Interaction volume radius: 5 \u00c5
Interaction volume height: 15 \u00c5
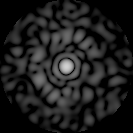
Disorder parameter: 0.8224